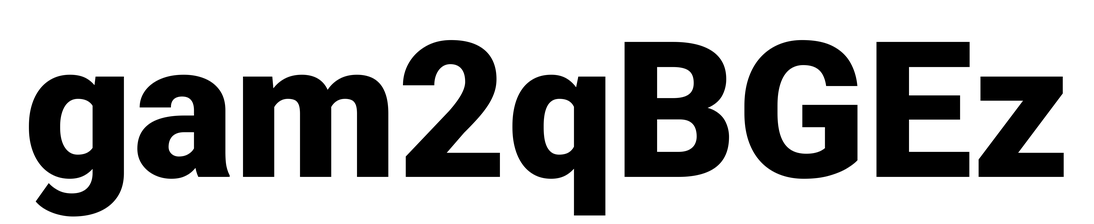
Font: Roboto_Black